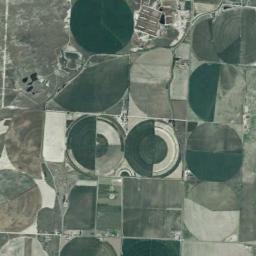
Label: circular_farmland